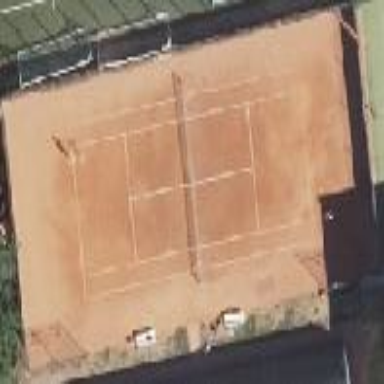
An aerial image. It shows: Tennis court in leisure pitch.